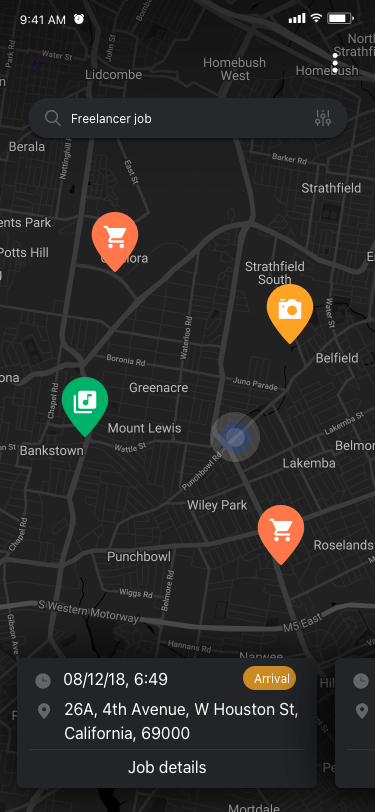
Text in this UI design:
UI Text/Heading/H4/Hightlight
Job details
08/12/18, 6:49
26A, 4th Avenue, W Houston St,
California, 69000
Arrival
Freelancer job
UI Text/Heading/H4/Hightlight
9:41 AM